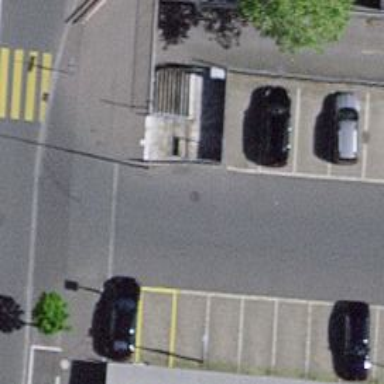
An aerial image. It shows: Living street with asphalt surface and opposite cycleway.